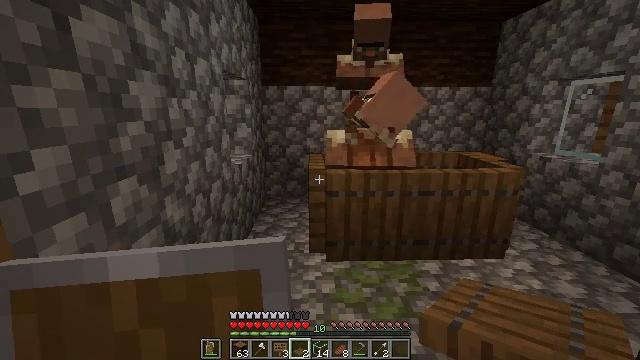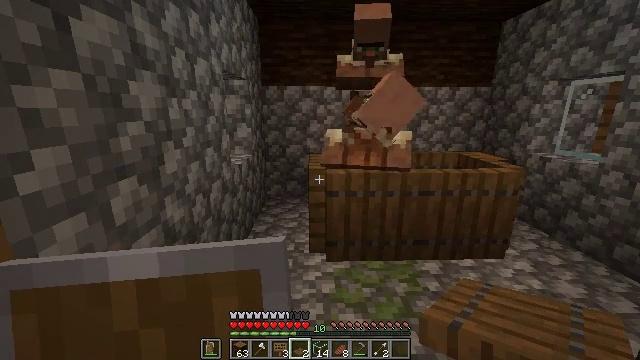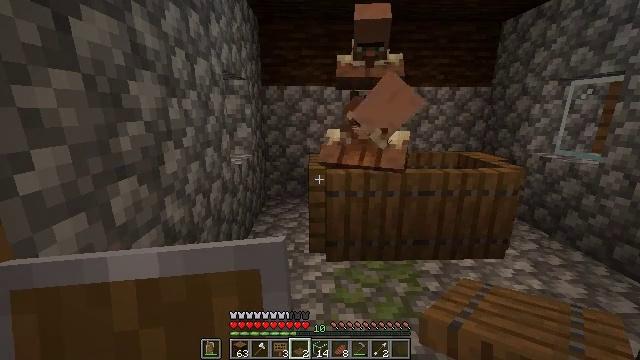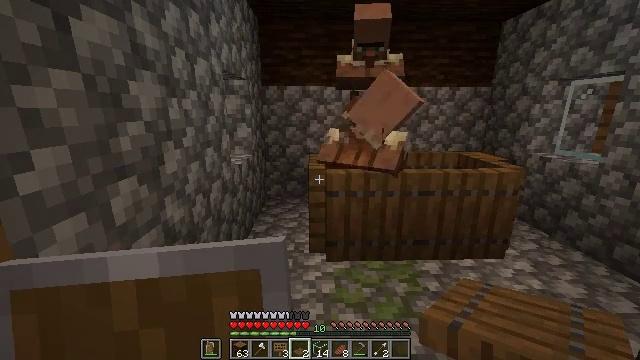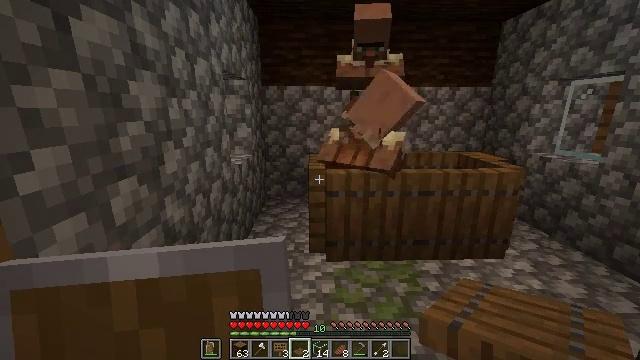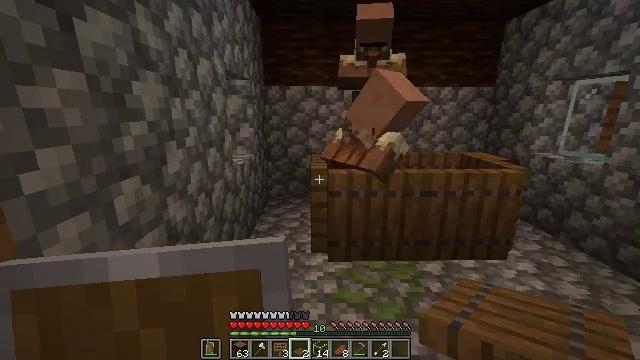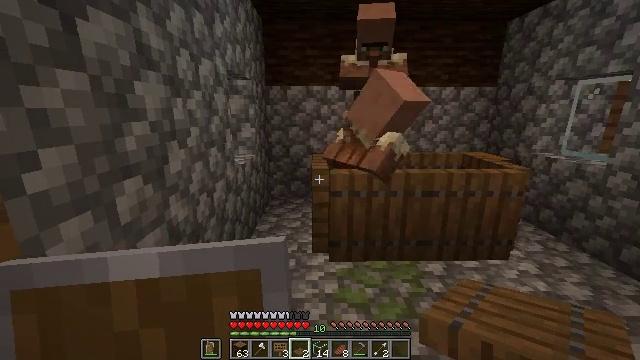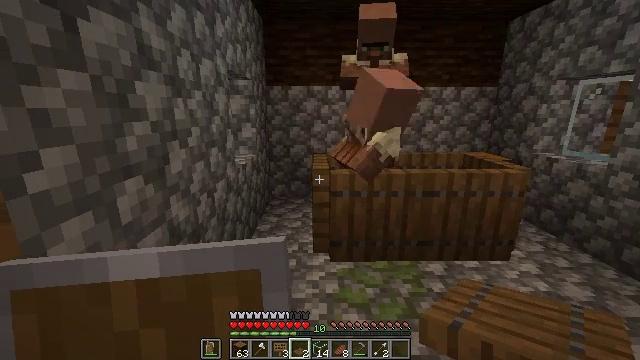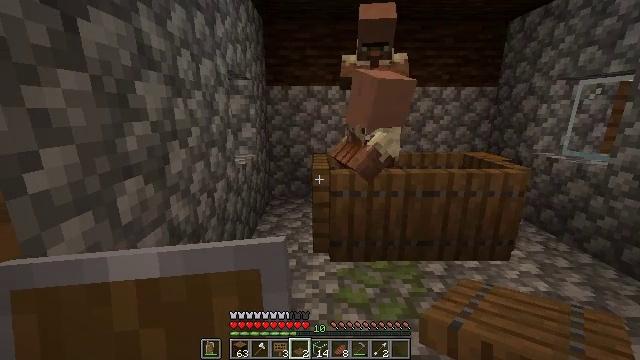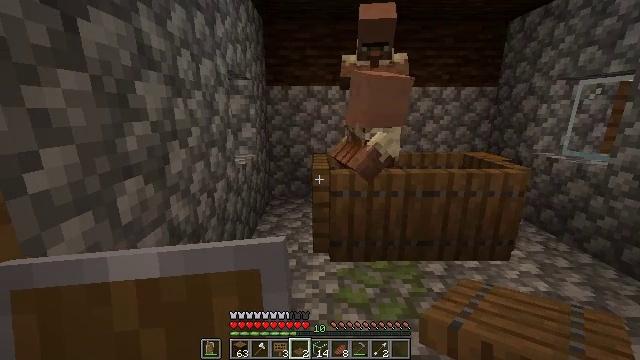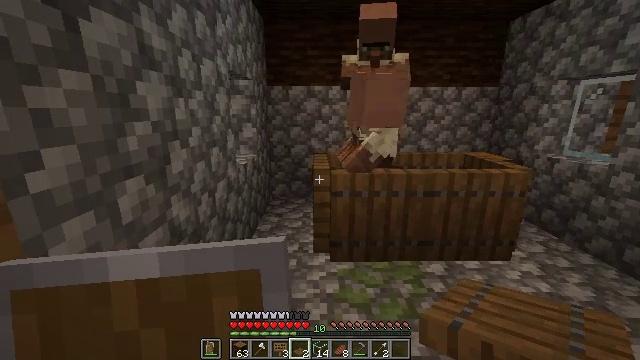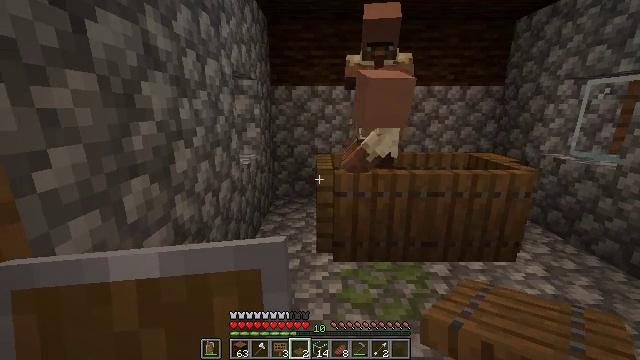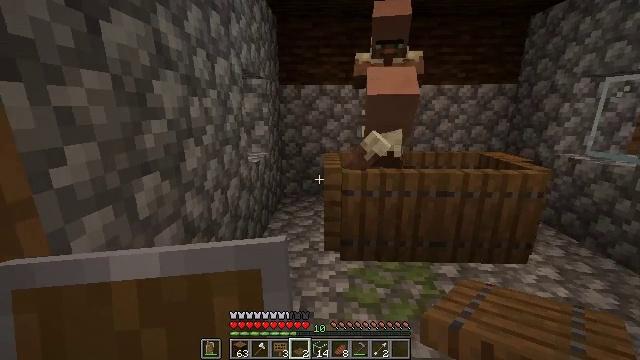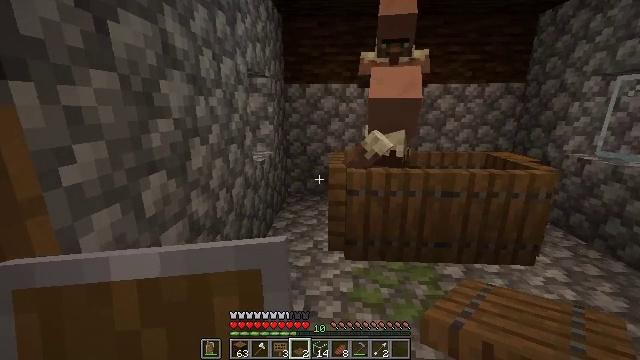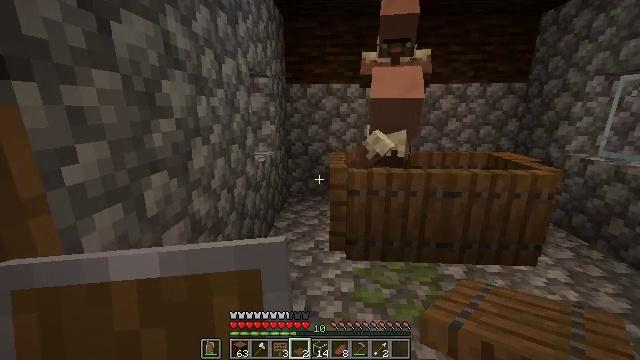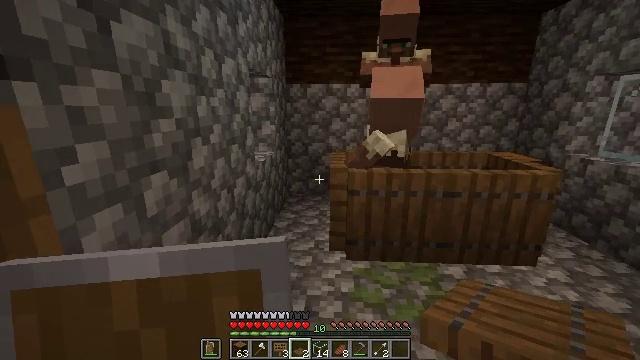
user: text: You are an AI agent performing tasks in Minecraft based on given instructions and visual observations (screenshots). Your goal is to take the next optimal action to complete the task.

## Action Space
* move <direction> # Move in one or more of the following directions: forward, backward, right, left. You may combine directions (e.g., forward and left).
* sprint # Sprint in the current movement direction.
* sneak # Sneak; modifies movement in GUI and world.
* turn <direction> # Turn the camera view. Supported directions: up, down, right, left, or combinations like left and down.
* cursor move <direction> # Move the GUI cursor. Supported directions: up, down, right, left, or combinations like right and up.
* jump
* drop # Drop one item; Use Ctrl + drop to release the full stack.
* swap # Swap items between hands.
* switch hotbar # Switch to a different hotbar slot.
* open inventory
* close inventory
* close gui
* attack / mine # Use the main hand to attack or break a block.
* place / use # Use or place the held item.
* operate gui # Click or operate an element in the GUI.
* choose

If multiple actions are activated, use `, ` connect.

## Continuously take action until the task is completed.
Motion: motion action
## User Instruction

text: Reclaim the spruce door from a structure.
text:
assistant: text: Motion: no_op
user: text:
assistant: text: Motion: no_op
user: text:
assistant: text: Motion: no_op
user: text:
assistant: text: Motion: no_op
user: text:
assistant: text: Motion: no_op
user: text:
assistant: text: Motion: no_op
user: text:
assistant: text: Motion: no_op
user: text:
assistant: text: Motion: no_op
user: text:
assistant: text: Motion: no_op
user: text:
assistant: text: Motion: no_op
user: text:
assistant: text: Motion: no_op
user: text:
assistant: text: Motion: turn left
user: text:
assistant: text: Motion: turn left
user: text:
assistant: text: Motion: no_op
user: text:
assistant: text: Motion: no_op
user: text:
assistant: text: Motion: no_op
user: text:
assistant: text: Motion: no_op
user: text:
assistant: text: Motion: turn left
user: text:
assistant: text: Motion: turn left and down
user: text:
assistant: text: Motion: turn left and down
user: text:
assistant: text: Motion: turn left and down
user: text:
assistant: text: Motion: turn left and down
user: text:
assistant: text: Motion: turn left and down
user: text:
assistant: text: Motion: turn left and down
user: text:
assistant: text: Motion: turn left
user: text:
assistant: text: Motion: turn left
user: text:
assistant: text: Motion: turn left
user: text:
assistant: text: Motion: no_op
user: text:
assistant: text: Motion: no_op
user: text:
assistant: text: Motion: no_op